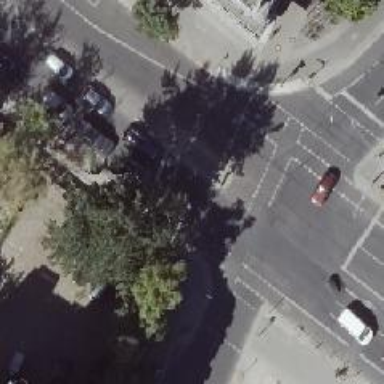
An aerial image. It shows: Secondary road with asphalt surface. It has separate lane for cyclists. The cycle lane is advisory.